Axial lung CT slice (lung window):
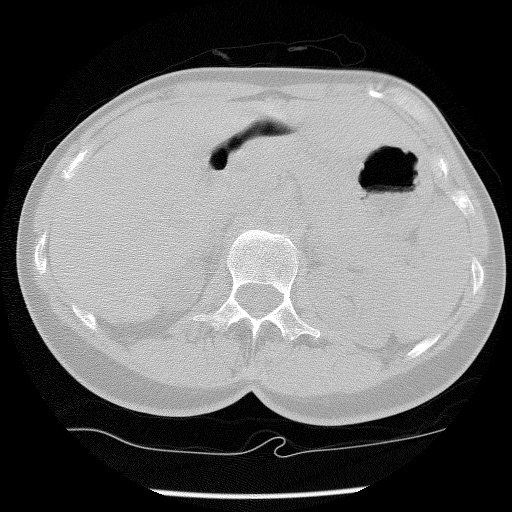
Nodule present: no